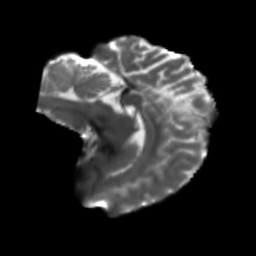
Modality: T2w
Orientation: sagittal
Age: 36
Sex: female
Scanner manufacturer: siemens
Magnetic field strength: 3 T
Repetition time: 5.25 s
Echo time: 0.08 s